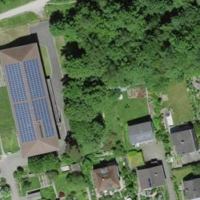
EUNIS habitat code: 55
Species observed at this site:
Sambucus nigra